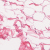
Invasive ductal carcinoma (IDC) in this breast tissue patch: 0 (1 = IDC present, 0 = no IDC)